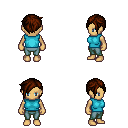
a pixel art fantasy rpg character, female body template, human, tanned skin, teal sleeveless shirt, teal pants, brown pixie cut hairstyle, four views (front, back, left, right), 2x2 character sprite sheet, small pixel art, hard edges, no anti-aliasing